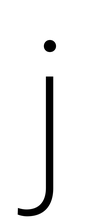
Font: Roboto_ExtraLight